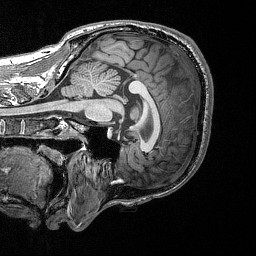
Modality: T1w
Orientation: sagittal
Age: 23
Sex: male
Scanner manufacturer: siemens
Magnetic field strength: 3 T
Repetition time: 2.53 s
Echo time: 0.00309 s